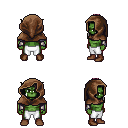
a pixel art fantasy rpg character, male body template, orc, green skin, steel arm armor, white pants, white blonde long mohawk hairstyle, cloth hood, brown shoes, four views (front, back, left, right), 2x2 character sprite sheet, small pixel art, hard edges, no anti-aliasing